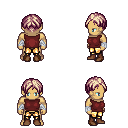
a pixel art fantasy rpg character, male body template, human, tanned skin, maroon sleeveless shirt, gold greaves, white blonde parted hairstyle, white cloth bandages, brown shoes, four views (front, back, left, right), 2x2 character sprite sheet, small pixel art, hard edges, no anti-aliasing